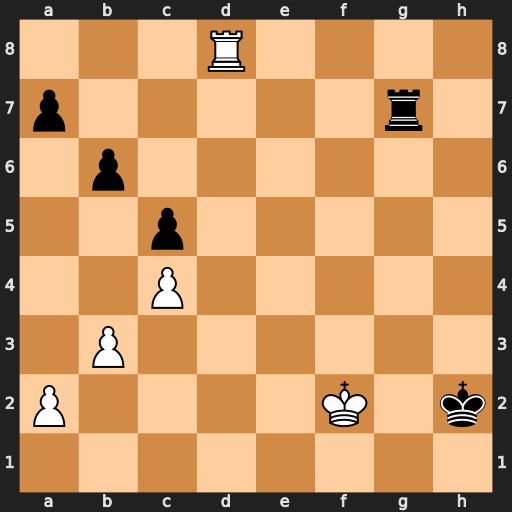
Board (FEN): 3R4/p5r1/1p6/2p5/2P5/1P6/P4K1k/8
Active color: w
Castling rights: -
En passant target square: -
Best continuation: Rh8+ Rh7 Rxh7#